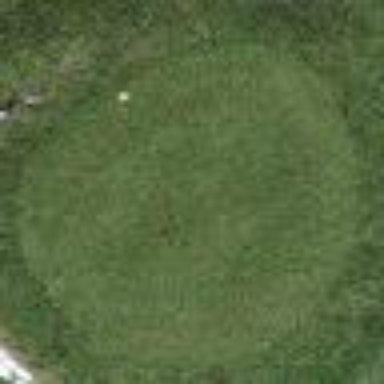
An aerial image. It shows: Grassy area designated as golf tee.